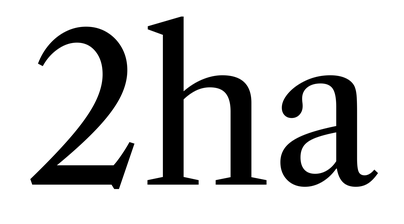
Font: LibreCaslonText_Regular